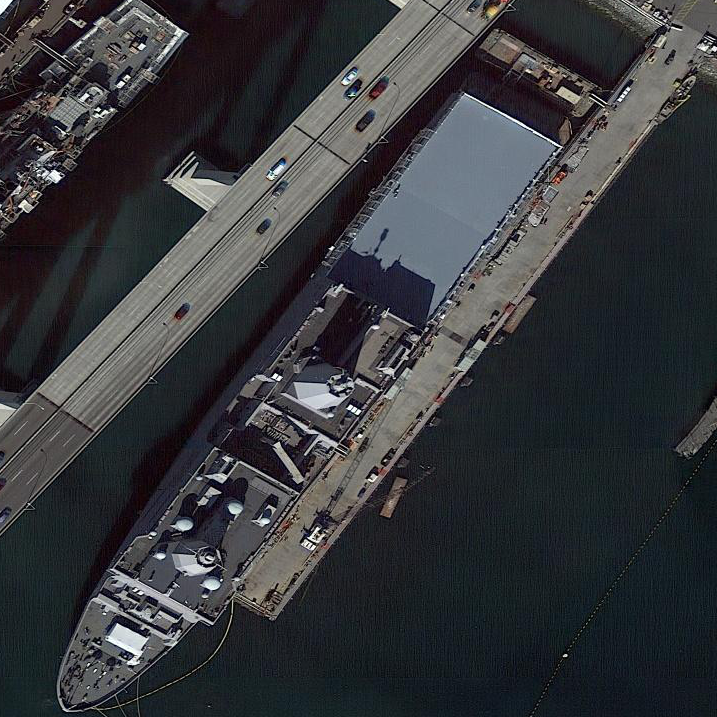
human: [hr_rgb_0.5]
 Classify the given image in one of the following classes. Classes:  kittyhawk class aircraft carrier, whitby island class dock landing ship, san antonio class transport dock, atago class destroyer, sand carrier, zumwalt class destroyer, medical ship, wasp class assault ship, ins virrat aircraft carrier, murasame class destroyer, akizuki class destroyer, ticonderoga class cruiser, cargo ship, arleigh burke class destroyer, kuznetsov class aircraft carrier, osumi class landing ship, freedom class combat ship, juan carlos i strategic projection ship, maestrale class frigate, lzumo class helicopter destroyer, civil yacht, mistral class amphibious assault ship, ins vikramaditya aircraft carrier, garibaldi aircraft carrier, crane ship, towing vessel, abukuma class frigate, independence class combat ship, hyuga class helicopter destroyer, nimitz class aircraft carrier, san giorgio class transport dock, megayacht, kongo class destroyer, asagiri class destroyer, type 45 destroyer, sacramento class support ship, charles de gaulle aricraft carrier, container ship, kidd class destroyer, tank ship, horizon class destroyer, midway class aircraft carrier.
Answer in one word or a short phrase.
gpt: San Antonio class transport dock